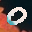
Label: 0